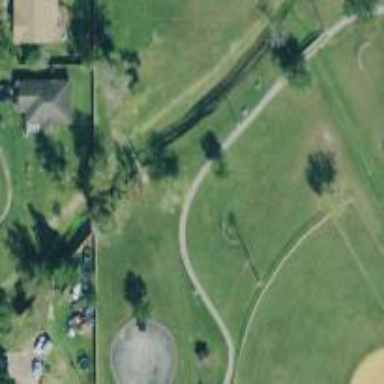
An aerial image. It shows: Footway bridge.